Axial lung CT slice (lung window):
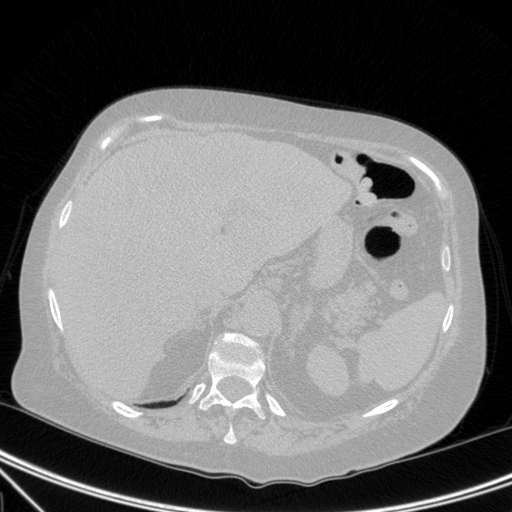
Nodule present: no